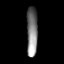
Tissue: lung
Cell type: Myeloid cells
Senescence score: 0.2292
Nuclear area (px): 534
Mean DAPI intensity: 126.972